Question: I am trying to implement a super simple scraper that scrapes apartment prices and square footage from a website. I use Python + scrapy to implement that and only have one issue: It seems that the section were the needed info is, appears empty when returned as a response and everything that it contains (divs, spans, etc.) can also not be addressed via CSS query. I can access everything else besides the content in this section.
This is the website: <URL>
This is how my preliminary spider looks (in this example just looking for the class "fp-price"):
'''
import scrapy
class Brandon251Spider(scrapy.Spider):
name = "Brandon251"
def start_requests(self):
urls = [
"https://www.251brandon.com/floorplans"
]
for url in urls:
yield scrapy.Request(url=url, callback=self.parse)
def parse(self, response):
price = response.css('.fp-price').extract()
yield {
'test': price
}
'''
The return is an empty SectorList instead of all the elements that have the fp-price class.

Thanks for your help. :)
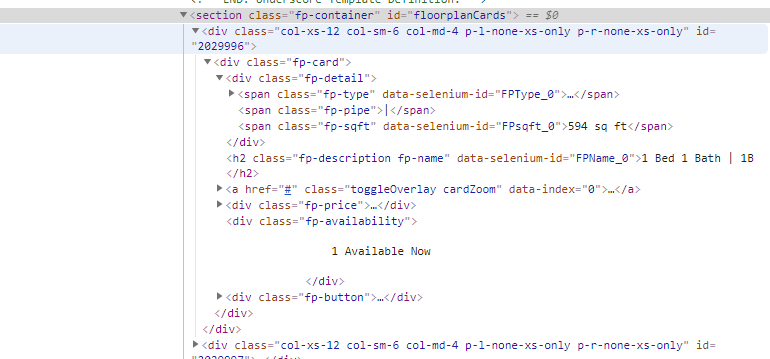
Answer: You could try using xpath instead of selector:
'response.xpath('//*[@id="floorplan"]/text()')'
also have a look at: <URL>
if @Casper is right, and the specific element is loaded by javascript, you should check out scrapy-splash (<URL> this will enable you to load javascript and scrape the page afterwards. Good luck!